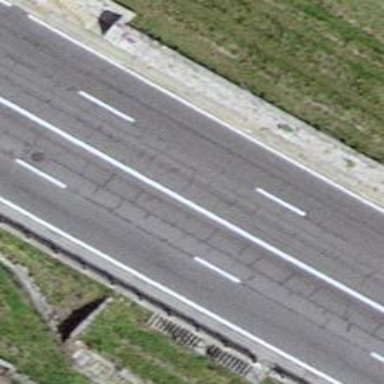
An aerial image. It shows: Primary highway with asphalt surface and designated cycle lane.